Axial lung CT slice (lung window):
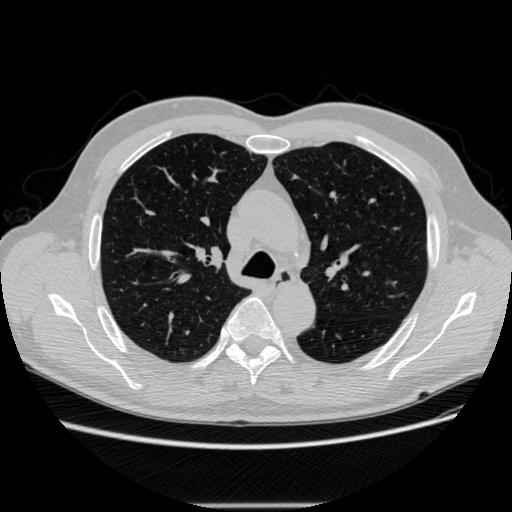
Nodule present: no